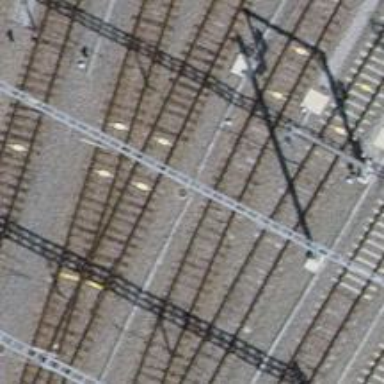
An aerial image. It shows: Rail yard with electrified contact lines for railway operations.